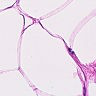
Metastatic tissue present: no